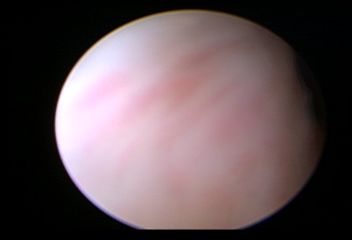
Modality: WLC
Class: Normal mucosa
Bladder cancer association: No